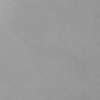
Label: dusty